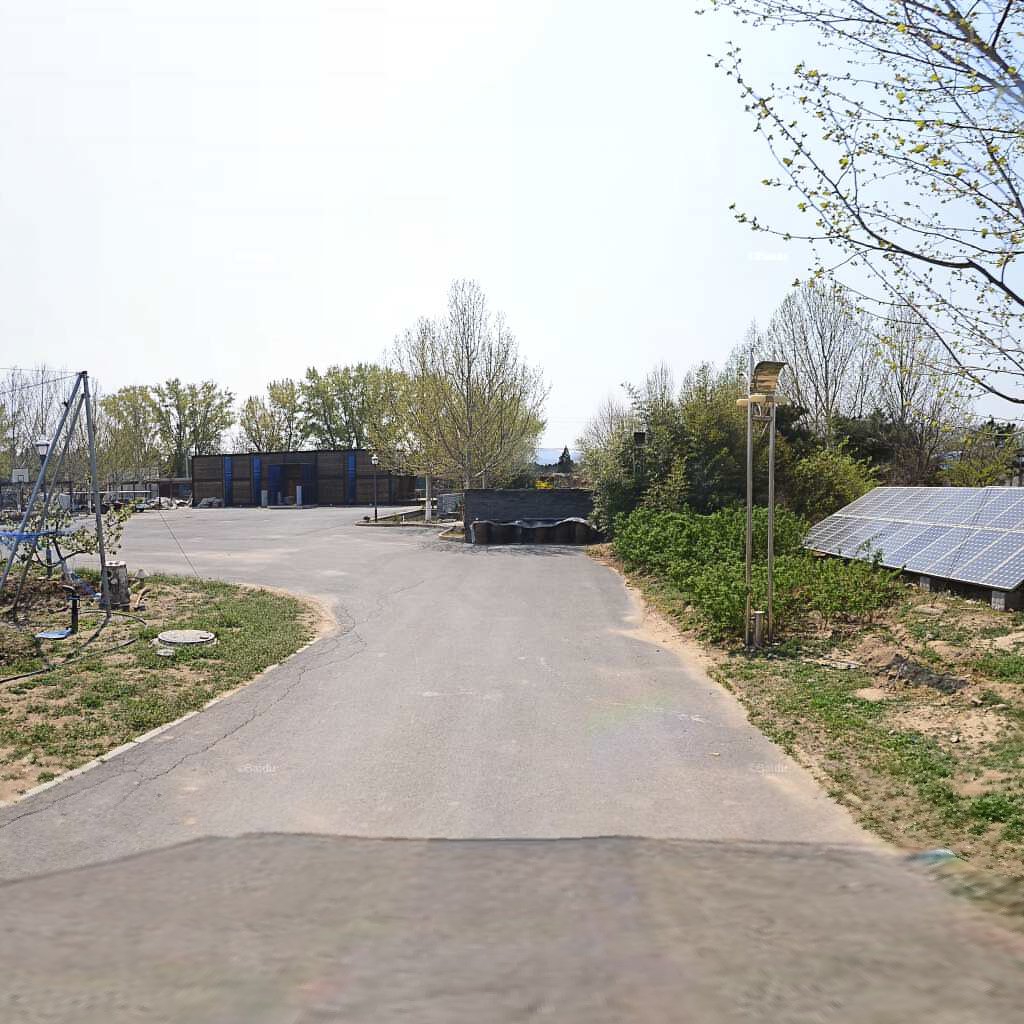
Region: Haidian
Road damage annotations: longitudinal crack, longitudinal crack